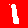
Digit: 1